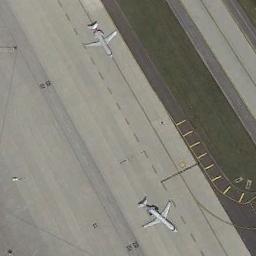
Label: airplane